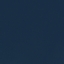
Land use / land cover class: SeaLake